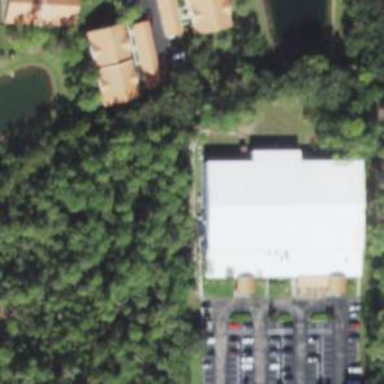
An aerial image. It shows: Building with bowling alley inside.